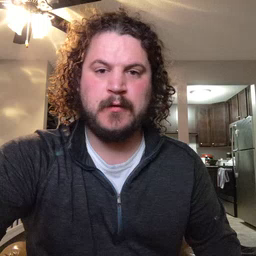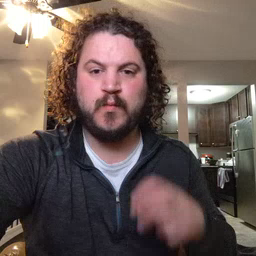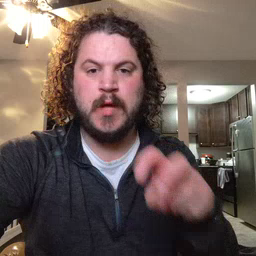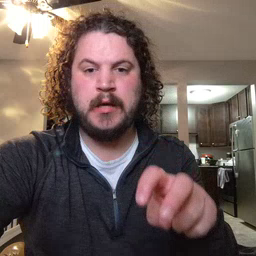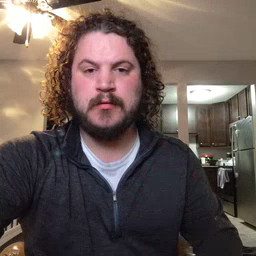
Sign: ride